Interaction volume radius: 5 \u00c5
Interaction volume height: 25 \u00c5
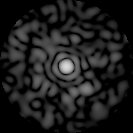
Disorder parameter: 0.8162